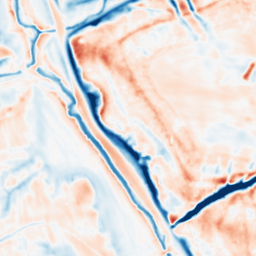
Category: multiscale
Decomposition family: dog_multiscale
Decomposition parameters: sigma_ratio: 1.6
n_scales: 4
base_sigma: 1
Upsampling method: quintic
Upsampling parameters: scale: 8
Upsampling scale: 8